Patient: sex M, age 46
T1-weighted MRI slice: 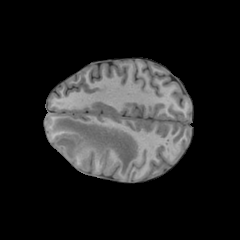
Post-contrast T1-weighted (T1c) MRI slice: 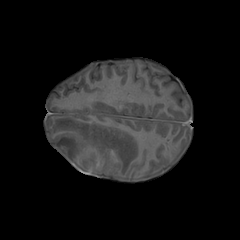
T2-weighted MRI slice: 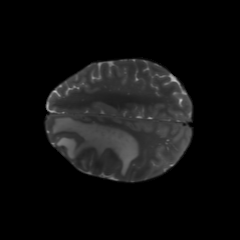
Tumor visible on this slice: yes
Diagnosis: Glioblastoma, IDH-wildtype
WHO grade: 4